Question: The problem is that on runtime when new label is created it displays on the JPanel but containing the label created before.
The code converts text to bits offprint, like "HI" converts to

but when another text is converted like "OK" the bits label shows both "HI" and "OK"
This is the code from the MouseHandler class in mouseClicked method
'''
//Convert button is clicked.
if(event.getSource().equals(getButton1Tab2()))
{
//convert text to image.
TextOverlay textOverlay = new TextOverlay(getTextArea1Tab2().getText());
//save image bits in ArrayList.
for(int i=0; i<textOverlay.imageBits.length;i++)
{
//add new line after printing each line of bits (bit line length = image width)
if(i!=0 && (i%Control.valves==0)){setBitsString(getBitsString().append("<br />"));}
//add bit to ArrayList
setBitsString(getBitsString().append(textOverlay.imageBits[i]));
}
//add new label to ArrayList of labels, the new label is bits offprint of the text's image.
labelsArray.add(new JLabel("<html>"+getBitsString()+"</html>"));
labelsArray.get(labelsArray.size()-1).addMouseListener(this);
//show binary equivalent on screen
panel2Tab2.add(labelsArray.get(labelsArray.size()-1));
panel2Tab2.validate();
panel2Tab2.repaint();
}
'''
Thanks,
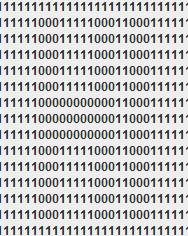
Answer: Whatever 'getBitsString()' returns, you always append to it, but you never clear it. You should clear it first when you want to change its content.